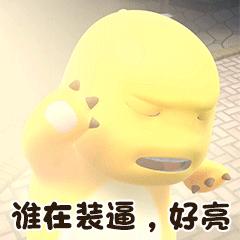
Label: nailong